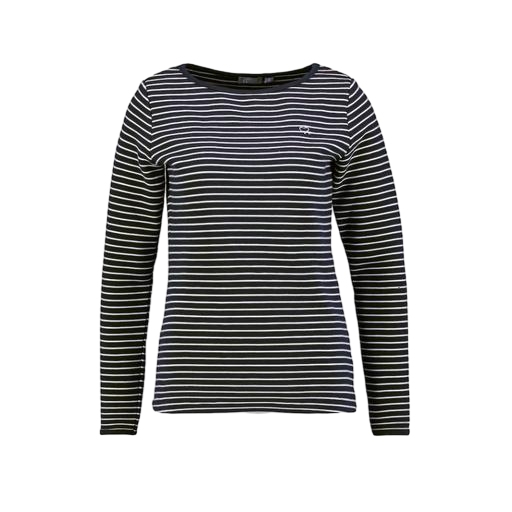
black striped long-sleeve t-shirt, black maison breton shirt, blue women's striped long-sleeve t-shirt, white background